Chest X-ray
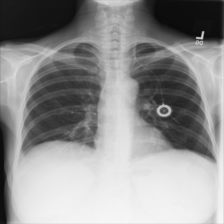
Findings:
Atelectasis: negative
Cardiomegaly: negative
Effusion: negative
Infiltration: negative
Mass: negative
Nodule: negative
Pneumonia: negative
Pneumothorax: negative
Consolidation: negative
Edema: negative
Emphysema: negative
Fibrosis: negative
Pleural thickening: negative
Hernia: negative